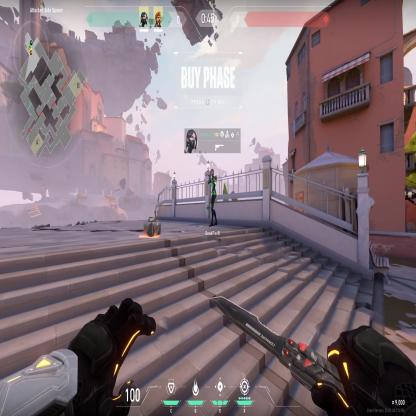
Label: dropped spike ; teammate